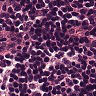
Metastatic tissue present: no